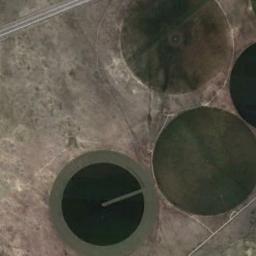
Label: circular_farmland